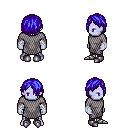
a pixel art fantasy rpg character, male body template, dark elf, purple skin, chain mail, teal pants, blue bangs hairstyle, white cloth bandages, metal boots, four views (front, back, left, right), 2x2 character sprite sheet, small pixel art, hard edges, no anti-aliasing